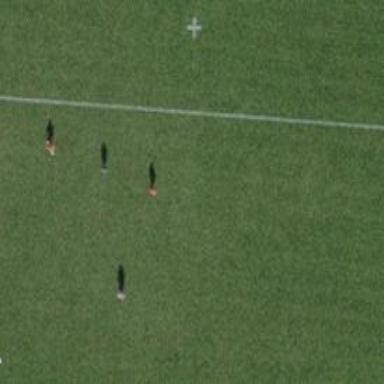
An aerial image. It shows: Grass pitch designated for volleyball.